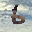
Label: 6